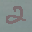
Label: 2